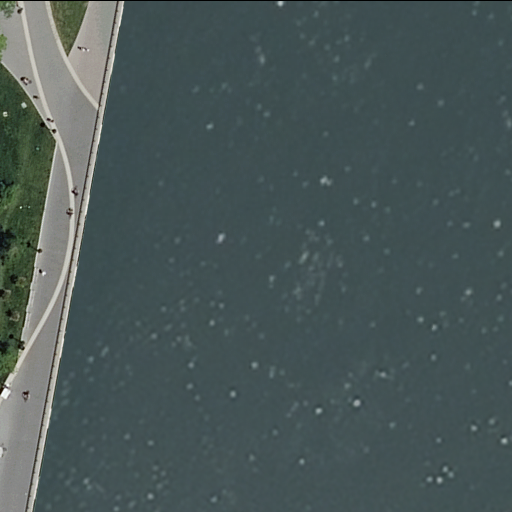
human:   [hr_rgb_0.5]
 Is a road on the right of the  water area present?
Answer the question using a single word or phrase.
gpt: no

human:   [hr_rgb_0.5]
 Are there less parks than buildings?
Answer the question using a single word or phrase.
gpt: no

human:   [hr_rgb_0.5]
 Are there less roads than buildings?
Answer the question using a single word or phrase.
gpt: no

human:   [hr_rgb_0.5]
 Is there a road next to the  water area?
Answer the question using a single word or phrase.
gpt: yes

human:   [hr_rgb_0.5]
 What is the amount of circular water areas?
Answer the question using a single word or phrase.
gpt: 0

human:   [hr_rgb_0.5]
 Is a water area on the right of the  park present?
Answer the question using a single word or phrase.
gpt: yes

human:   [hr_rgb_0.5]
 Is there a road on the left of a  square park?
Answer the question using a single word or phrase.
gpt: no

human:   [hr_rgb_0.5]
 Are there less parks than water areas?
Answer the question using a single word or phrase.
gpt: no

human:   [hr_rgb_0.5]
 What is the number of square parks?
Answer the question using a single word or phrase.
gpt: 0

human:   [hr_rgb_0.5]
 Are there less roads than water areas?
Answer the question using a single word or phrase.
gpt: no

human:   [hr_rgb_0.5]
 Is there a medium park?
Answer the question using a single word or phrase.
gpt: no

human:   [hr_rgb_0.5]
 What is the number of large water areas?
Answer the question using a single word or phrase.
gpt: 1

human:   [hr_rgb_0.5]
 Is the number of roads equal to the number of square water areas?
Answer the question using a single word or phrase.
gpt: no

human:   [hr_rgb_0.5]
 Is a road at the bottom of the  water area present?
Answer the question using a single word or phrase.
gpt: no

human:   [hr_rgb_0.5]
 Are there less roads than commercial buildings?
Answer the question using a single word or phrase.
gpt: no

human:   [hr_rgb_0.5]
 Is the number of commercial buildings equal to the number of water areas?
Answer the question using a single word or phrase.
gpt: no

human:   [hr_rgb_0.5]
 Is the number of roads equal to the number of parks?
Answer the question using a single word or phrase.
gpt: yes

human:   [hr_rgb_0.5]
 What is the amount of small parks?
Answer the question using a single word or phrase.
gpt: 0

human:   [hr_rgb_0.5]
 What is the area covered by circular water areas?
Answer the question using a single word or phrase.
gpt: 0m2

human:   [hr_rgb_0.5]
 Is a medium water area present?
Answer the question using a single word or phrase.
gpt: no

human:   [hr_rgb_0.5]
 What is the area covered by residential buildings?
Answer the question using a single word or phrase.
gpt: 0m2

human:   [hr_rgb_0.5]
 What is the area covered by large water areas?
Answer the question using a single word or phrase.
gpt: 9004m2

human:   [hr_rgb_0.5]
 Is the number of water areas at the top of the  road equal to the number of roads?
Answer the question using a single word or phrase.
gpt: no

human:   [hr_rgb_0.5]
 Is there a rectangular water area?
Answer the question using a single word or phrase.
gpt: yes

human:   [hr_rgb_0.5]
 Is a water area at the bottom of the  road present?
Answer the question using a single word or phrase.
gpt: no

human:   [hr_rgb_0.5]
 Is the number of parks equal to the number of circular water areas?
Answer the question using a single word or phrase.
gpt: no

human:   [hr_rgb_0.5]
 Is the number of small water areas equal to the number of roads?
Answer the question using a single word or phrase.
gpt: no

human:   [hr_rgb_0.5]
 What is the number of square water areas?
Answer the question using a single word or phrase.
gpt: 0

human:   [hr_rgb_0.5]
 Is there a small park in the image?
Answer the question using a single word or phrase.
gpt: no

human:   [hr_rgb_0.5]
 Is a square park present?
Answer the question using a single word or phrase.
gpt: no

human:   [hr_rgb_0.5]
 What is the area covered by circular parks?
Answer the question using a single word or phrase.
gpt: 0m2

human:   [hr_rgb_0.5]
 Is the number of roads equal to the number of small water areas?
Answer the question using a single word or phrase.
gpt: no

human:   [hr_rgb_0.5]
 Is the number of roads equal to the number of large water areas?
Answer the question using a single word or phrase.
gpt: yes

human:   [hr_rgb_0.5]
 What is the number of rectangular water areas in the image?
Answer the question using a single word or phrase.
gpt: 1

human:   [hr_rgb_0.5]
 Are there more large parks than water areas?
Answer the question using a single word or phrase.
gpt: no

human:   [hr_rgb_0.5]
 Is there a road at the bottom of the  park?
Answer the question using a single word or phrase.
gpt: no